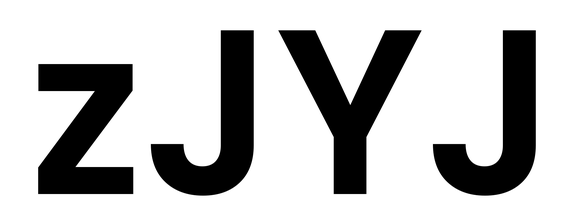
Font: Poppins-SemiBold